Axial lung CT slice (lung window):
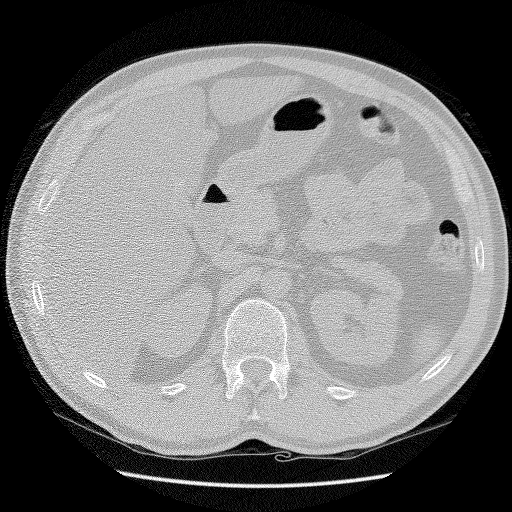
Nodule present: no